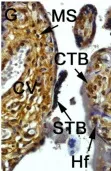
Detection of viral antigens. And NS1. NS1 protein detected in decidual cells (DC) of decidua (Dec), mesenchymal cells (MS), Hofbauer (Hf), syncytiotrophoblast (STB), and ,cytotrophoblast (CTB) of chorionic villi (CV).
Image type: pathology (immunostaining)